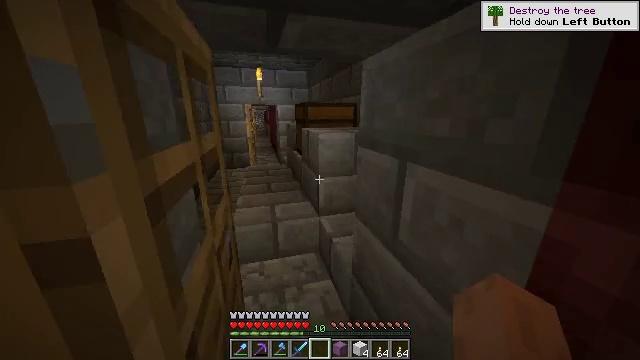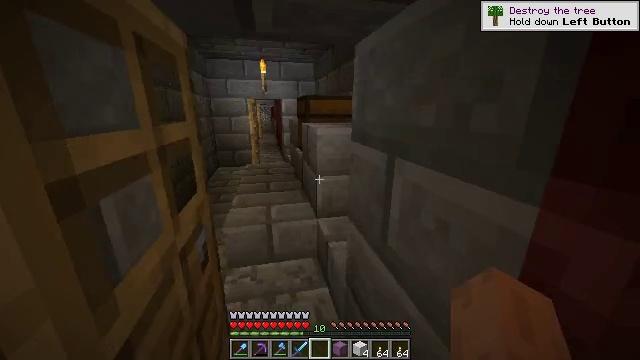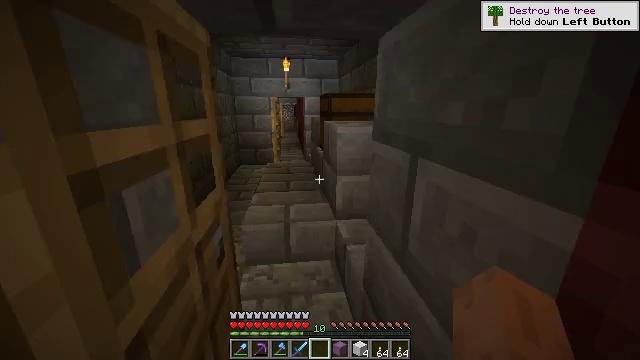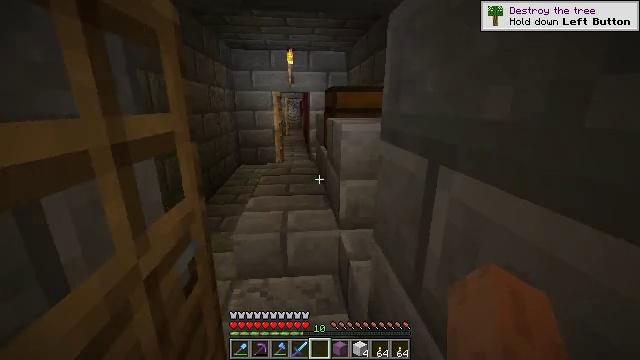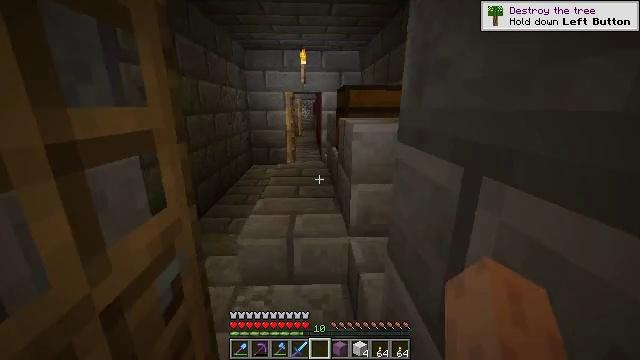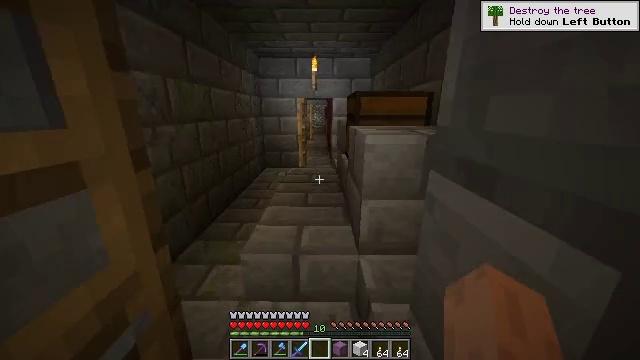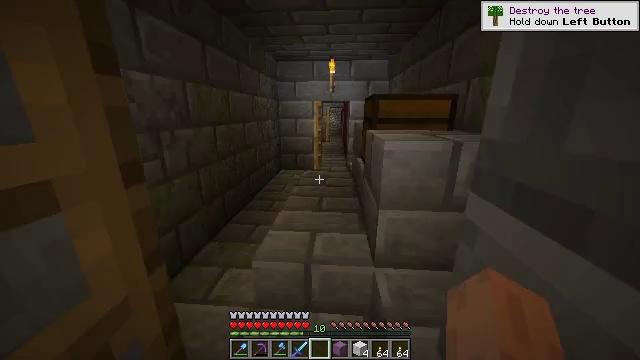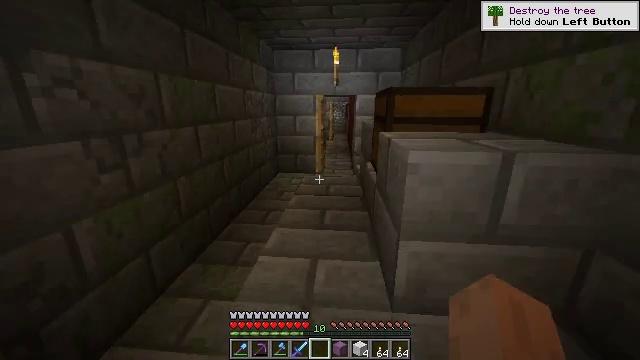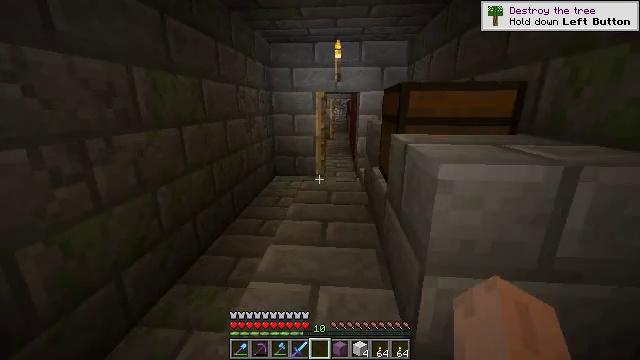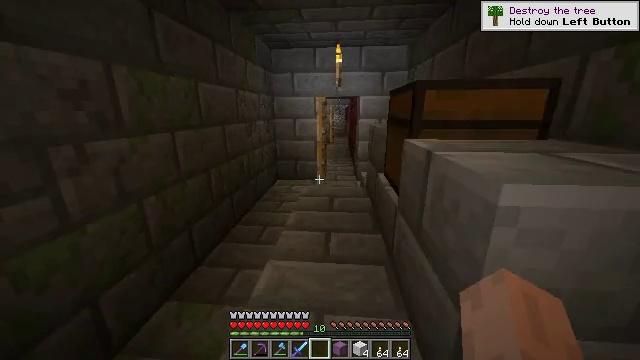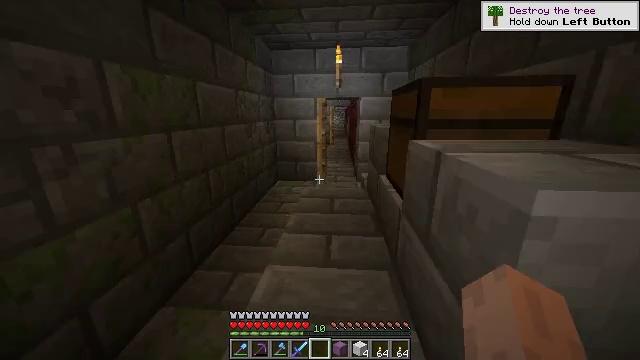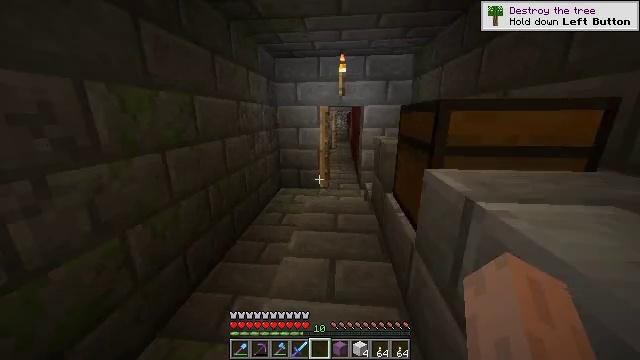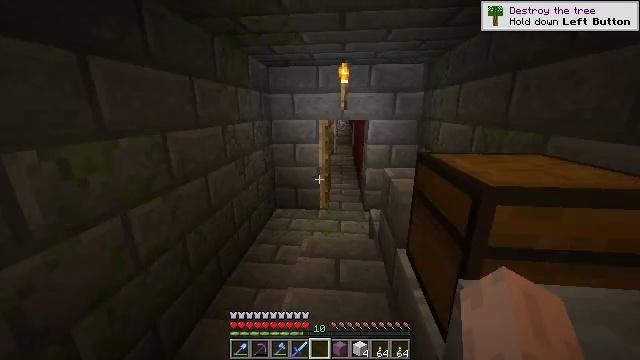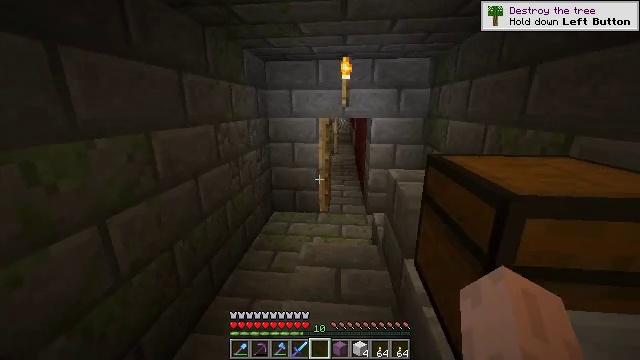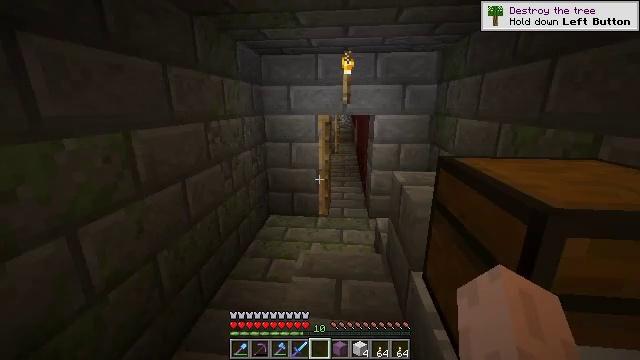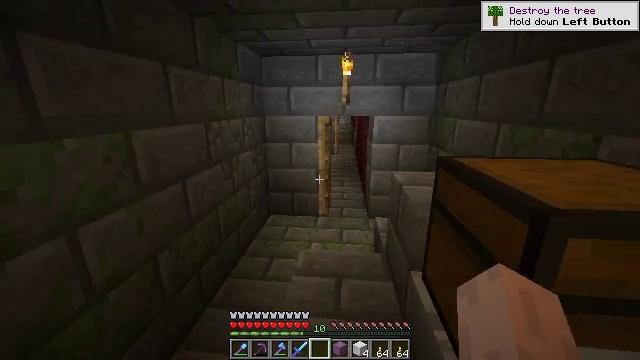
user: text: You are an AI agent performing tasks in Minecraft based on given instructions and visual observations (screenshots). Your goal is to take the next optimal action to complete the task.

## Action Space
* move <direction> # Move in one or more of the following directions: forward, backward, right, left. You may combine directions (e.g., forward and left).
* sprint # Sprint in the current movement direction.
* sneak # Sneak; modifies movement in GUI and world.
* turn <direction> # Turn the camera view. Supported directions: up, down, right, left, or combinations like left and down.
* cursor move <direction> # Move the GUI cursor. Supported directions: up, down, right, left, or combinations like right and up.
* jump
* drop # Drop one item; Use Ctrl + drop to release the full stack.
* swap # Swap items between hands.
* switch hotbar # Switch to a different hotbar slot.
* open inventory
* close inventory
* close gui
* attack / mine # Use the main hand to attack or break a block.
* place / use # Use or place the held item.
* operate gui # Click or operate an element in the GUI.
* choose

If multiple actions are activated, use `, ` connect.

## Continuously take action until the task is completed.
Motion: motion action
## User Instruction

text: Break the oak door to remove it.
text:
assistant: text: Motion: move forward, sprint, turn left
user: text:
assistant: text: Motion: move forward, sprint, turn left
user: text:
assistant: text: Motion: move forward, sprint, turn left
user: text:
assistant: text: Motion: move forward, sprint, turn left
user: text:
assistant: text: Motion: move forward, turn left
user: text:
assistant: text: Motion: move forward, turn left
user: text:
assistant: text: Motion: move forward
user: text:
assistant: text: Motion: move forward
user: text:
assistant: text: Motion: move forward
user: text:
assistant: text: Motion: move forward
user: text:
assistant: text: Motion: move forward
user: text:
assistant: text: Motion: move forward
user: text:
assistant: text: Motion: no_op
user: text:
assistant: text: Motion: no_op
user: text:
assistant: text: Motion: no_op
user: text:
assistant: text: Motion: no_op
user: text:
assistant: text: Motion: no_op
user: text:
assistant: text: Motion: no_op
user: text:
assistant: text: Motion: no_op
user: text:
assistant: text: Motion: turn right
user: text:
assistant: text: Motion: turn right and down
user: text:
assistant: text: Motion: move left, turn right and down
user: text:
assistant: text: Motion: move left, turn right
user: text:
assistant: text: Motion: turn right
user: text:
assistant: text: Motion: turn right
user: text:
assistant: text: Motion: turn right and down
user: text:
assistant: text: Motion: turn right
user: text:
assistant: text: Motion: no_op
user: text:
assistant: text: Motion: no_op
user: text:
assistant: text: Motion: no_op